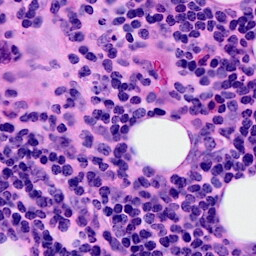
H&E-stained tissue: Breast